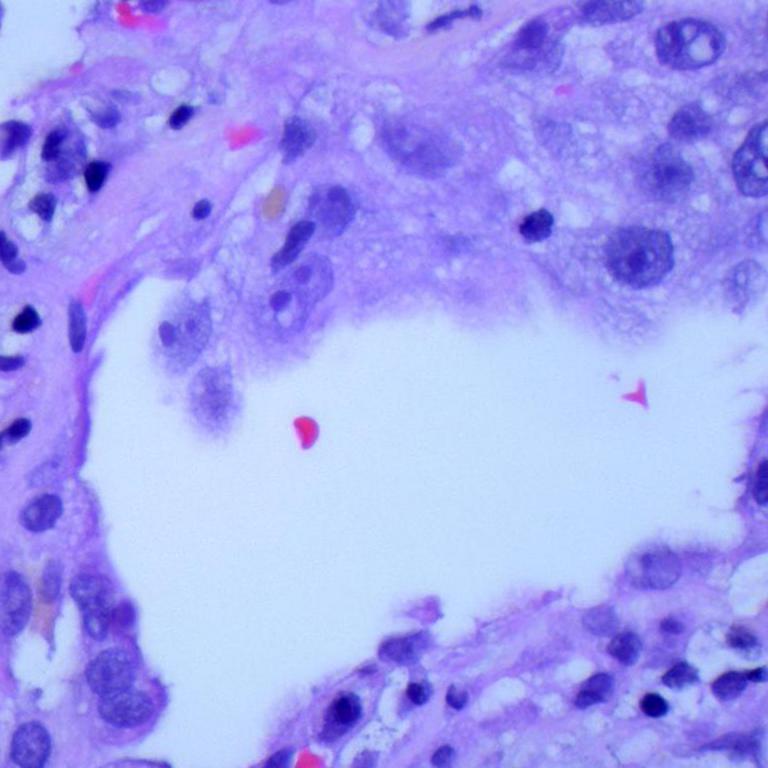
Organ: lung
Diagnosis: adenocarcinomas